Question: I am trying to calculate the sum of digits of 2^1000 in c++.
As you can see, the value of 2^1000 contains many zeroes and some digits, but even then the output of sum turns out to be in decimals.
My code is the following:
'''
#include <bits/stdc++.h>
using namespace std;
main() {
cout<<fixed;
long double a=pow(2,1000),sum=0;
cout<<"2^1000 is"<<a<<"
";
while(a) {
sum+=fmod(a,10);
a/=10;
}
cout<<sum;
}
'''
I used 'fmod()' since the % operator is not overloaded for long double, I had never used 'fmod()' earlier but used it as mentioned <URL>.
I don't really think 'fmod()' is doing any mistake here, so any suggestion why the output of sum is in decimals? Futher, the correct answer should be 1366.
Here is the sample output:

Okay, so solved my problem by using this <URL> library!
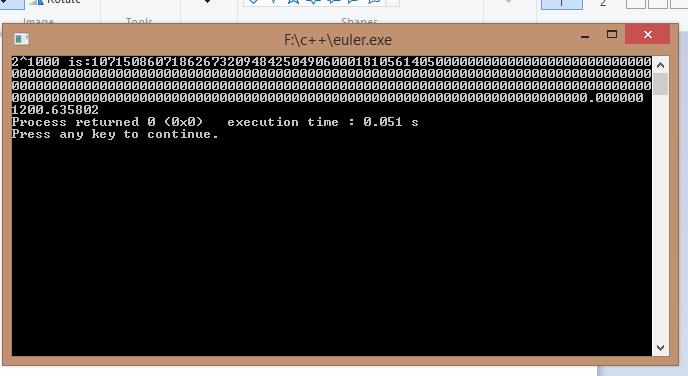
Answer: You can't store '2^1000' in a single variable in C++. '2^1000' needs at least 1000 bits to be stored in binary, no variable of primitive type is long enough. So the first printed result is already wrong, remember that no power of 2 contains an ending 0 ('2*2=4', '4*2=8', '8*2=16', '6*2=2'). Then you cannot rely on the result of 'fmod'.
'2^1000=10715086071862673209484250490600018105614048117055336074437503883703510511249361224931983788156958581275946729175531468251871452856923140435984577574698574803934567774824230985421074605062371141877954182153046474983581941267398767559165543946077062914571196477686542167660429831652624386837205668069376'